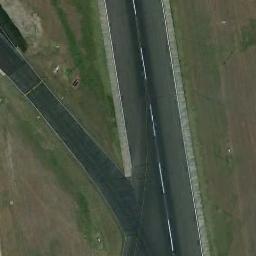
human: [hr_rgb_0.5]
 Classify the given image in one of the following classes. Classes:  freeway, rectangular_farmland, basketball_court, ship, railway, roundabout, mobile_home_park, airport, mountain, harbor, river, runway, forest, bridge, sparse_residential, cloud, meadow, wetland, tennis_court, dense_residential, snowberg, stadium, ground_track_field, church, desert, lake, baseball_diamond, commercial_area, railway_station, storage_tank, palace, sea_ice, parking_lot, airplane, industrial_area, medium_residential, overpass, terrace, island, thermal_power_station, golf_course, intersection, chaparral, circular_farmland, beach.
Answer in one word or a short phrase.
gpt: runway